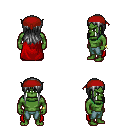
a pixel art fantasy rpg character, male body template, orc, green skin, red cape, teal pants, gray unkempt hairstyle, red bandana, bracelets, four views (front, back, left, right), 2x2 character sprite sheet, small pixel art, hard edges, no anti-aliasing